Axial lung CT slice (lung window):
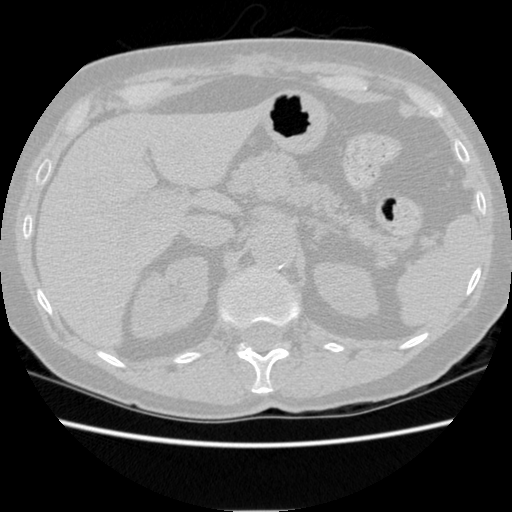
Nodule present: no